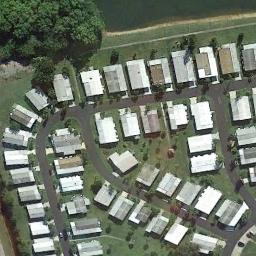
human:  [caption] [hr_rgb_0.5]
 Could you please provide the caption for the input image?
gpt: The mobile home park has some neatly arranged white mobile homes on the grass .

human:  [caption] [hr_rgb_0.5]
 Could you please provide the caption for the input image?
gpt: The mobile home park is on the grass next to some trees .

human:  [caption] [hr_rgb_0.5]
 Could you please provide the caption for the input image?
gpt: Here is a 90 degree turn road with rows of mobile homes on both sides .

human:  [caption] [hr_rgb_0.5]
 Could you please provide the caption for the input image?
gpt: Many buildings of different shapes and sizes are in mobile home parks .

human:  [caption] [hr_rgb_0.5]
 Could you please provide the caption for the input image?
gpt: There are many white buildings and gray buildings in the mobile home park .